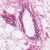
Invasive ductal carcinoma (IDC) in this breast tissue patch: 0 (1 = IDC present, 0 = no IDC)